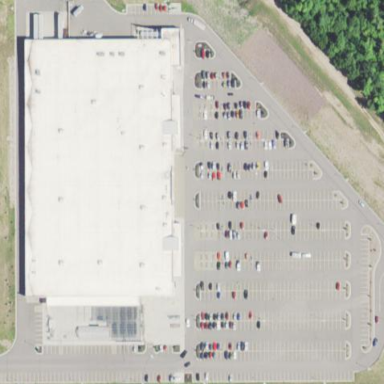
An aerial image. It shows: Parking area with surface.